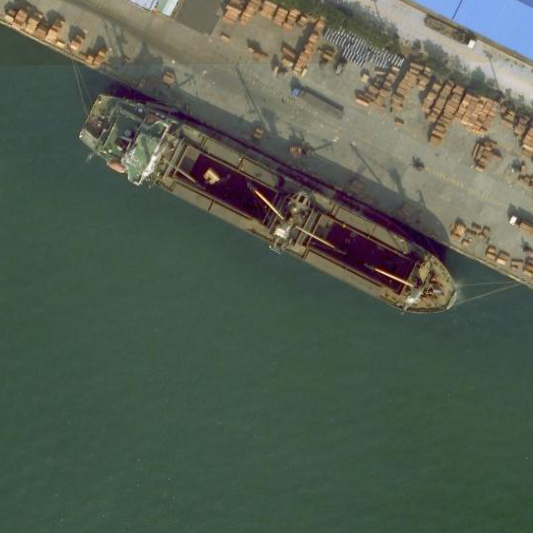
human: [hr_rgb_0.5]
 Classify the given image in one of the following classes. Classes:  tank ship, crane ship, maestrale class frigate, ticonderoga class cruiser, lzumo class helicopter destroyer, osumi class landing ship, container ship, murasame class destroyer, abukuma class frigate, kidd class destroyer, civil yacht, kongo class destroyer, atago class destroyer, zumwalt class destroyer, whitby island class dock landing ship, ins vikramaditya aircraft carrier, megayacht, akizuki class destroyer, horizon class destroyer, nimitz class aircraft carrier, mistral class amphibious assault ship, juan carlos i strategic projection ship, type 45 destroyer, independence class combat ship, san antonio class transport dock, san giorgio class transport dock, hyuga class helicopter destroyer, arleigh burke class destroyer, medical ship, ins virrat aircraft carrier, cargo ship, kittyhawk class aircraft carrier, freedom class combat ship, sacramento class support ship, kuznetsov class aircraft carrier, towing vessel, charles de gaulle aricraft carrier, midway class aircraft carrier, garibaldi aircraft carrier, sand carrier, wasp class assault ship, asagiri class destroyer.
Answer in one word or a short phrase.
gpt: Cargo ship